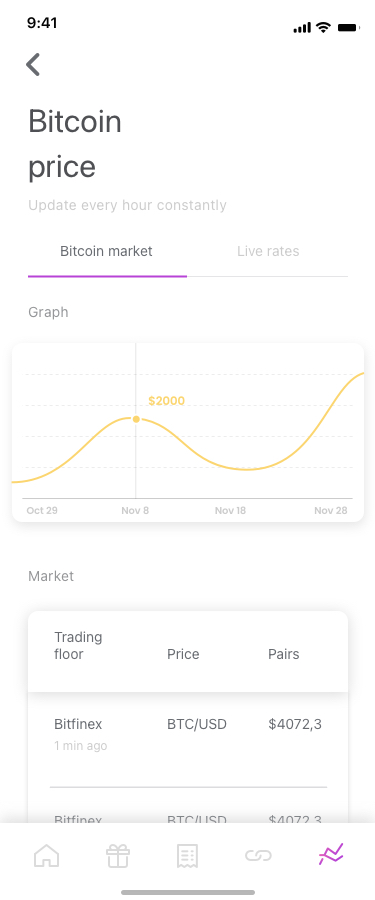
Text in this UI design:
Bitcoin
price
Update every hour constantly
Graph
Market
1 min ago
Bitfinex
BTC/USD
$4072,3
1 min ago
Bitfinex
BTC/USD
$4072,3
Sell
Buy
3 min ago
Binance
BTC/USD
$9072
Price
Pairs
Trading floor
Bitcoin market
Live rates